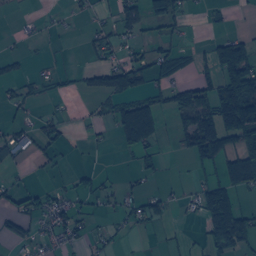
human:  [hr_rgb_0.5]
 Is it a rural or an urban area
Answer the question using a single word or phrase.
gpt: urban

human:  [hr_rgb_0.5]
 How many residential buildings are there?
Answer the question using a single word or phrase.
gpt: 592

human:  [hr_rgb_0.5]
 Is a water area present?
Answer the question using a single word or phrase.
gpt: yes

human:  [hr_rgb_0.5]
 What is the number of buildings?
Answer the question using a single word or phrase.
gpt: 598

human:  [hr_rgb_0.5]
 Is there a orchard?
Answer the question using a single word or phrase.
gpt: yes

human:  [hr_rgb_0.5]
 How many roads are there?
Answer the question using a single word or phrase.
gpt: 105

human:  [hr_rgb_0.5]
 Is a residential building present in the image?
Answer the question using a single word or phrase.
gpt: yes

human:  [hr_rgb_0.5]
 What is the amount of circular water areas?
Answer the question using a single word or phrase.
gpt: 4

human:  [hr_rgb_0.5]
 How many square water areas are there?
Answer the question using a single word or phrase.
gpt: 4

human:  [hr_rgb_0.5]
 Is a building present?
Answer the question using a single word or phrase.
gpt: yes

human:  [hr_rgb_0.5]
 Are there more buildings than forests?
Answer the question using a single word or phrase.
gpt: yes

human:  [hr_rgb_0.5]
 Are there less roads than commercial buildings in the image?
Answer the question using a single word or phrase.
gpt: no

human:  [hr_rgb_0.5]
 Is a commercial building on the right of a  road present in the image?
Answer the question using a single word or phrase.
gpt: yes

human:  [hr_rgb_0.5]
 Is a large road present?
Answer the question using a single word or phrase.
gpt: no

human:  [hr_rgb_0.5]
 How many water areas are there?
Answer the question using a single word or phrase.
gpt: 53

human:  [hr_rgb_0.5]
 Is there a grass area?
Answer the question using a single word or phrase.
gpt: yes

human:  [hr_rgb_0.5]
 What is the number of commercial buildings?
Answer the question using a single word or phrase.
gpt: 3

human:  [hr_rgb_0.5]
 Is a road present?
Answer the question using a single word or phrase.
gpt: yes

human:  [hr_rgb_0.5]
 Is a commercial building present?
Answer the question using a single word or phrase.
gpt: yes

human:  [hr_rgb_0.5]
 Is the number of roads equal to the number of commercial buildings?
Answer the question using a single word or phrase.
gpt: no

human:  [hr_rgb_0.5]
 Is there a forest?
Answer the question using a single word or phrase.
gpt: yes

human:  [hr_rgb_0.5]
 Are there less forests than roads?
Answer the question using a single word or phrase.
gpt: no

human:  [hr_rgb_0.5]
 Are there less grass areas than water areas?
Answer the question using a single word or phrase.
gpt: no

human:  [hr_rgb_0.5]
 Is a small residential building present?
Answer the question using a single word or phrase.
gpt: yes

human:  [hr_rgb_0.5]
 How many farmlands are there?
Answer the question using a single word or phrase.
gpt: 36

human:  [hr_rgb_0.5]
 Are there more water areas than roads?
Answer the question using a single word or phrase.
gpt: no

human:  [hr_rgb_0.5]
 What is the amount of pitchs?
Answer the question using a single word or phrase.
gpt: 8

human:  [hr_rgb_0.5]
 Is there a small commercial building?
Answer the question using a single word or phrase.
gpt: yes

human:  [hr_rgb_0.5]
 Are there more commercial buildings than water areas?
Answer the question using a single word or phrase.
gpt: no

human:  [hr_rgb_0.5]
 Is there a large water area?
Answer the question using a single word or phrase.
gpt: yes

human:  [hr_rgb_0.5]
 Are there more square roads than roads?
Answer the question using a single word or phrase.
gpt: no

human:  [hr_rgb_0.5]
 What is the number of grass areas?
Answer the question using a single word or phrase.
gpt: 189

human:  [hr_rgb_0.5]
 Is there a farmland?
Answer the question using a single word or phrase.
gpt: yes

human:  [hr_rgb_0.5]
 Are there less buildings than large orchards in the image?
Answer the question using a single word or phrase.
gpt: no

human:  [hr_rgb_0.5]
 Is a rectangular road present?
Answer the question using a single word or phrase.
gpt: no

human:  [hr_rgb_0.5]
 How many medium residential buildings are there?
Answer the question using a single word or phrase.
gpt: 3

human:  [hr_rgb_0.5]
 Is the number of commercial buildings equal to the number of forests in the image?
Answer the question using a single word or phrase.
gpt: no

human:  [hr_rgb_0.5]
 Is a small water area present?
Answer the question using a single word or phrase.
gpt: yes

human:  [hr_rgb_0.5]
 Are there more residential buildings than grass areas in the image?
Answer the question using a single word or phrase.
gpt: yes

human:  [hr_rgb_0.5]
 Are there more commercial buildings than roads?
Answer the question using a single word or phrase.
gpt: no

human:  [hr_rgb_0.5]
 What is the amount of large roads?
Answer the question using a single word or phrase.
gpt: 0

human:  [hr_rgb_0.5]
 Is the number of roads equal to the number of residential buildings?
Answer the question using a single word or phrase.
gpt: no

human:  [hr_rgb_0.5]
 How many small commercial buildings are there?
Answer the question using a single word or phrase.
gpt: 3

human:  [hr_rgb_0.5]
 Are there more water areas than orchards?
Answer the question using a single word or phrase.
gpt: yes

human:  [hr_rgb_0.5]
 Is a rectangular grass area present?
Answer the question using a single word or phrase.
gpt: yes

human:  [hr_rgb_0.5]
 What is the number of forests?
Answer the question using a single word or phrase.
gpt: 144

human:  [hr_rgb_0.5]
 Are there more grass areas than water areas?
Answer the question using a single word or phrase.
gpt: yes

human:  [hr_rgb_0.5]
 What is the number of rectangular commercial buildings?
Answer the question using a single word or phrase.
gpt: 3

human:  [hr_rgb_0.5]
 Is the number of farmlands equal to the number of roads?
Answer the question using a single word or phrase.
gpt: no

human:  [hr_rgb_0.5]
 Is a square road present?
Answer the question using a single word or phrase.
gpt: no

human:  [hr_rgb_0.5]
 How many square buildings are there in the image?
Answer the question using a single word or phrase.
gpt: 8

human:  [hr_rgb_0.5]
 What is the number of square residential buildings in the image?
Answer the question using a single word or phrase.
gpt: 8

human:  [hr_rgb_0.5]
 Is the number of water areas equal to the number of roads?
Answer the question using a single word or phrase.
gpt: no

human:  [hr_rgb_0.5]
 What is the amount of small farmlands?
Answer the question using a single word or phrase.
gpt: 0

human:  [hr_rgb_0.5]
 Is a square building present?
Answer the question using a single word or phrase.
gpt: yes

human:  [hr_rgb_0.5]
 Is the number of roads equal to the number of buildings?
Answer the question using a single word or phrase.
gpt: no

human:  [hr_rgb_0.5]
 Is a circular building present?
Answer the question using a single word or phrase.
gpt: yes

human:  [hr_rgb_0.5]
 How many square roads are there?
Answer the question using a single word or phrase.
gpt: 0

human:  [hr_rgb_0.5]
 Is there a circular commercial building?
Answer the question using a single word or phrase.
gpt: no

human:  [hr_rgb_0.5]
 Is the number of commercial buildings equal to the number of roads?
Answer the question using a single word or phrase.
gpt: no

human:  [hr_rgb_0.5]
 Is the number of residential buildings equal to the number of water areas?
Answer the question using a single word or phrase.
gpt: no

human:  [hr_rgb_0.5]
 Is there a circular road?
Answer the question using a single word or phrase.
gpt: no

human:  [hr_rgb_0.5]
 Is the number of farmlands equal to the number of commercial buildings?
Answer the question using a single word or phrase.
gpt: no

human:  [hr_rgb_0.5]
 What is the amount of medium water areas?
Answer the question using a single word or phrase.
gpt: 9